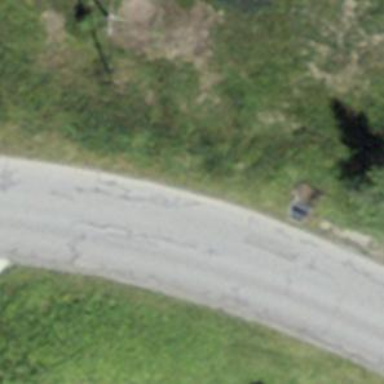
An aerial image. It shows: Unclassified road.